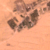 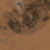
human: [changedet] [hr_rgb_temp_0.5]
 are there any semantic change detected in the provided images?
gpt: The area appears the same.